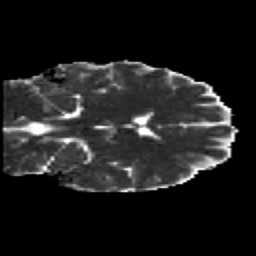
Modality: MD
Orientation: coronal
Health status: healthy
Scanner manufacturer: siemens
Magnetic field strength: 3 T
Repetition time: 12 s
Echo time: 0.092 s